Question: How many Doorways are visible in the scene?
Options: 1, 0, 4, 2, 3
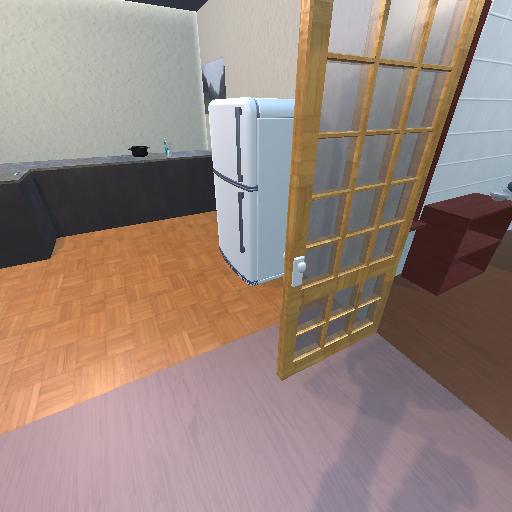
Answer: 1